Question: I'm working on a psd to html and I have an image like so:

So meaning I have a '<a href=""></a>' tag with Image. My problem now is how can I design the link in there? Do I need to have a '<br />' after the text or what?
'''
<ul id="steps-nav">
<li>
<img src="img/building-details.png" alt="Building Details"/>
<a href="#">STEP 1: ENTER YOUR BUILDING DETAILS</a>
</li>
<li>
<img src="img/electricity-details.png" alt="Electricity Details"/>
<a href="#">STEP 2: ENTER YOUR
ELECTRICITY DETAILS</a>
</li>
</ul>
'''
Here's my CSS:
'''
#steps-container{
background-color:#0a0806;
opacity: 0.7;
margin-top: 43px;
border-bottom: solid 10px #abd038;
}
#steps-container .steps{
width:960px;
margin:auto;
height:50px;
}
#steps-container .steps ul li{
float:left;
}
#steps-container .steps ul li a{
text-decoration: none;
color:#ffffff;
border:solid 1px;
}
#steps-container .steps ul li a:after{
content:"\A"; white-space:pre;
}
'''
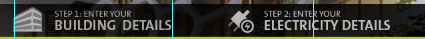
Answer: Problem 1: You want the image to be clickable with the link.
Solution: Wrap the 'a' anchor around the image and the text, not just the text.
Problem 2: You want the text to be on multiple lines next to it.
Solutions:
a. You could go in the general direction you were trying, directly attaching the image and putting text next to it.
b. You could set the image as a background with padding. The image itself would not be accessible via the alt attribute, but the label does provide that extra information.
<URL>
This will make the list items in the same line:
'''
#steps-nav li {
display: inline-block;
}
'''
Make the anchor fill up the box created by the list item and make space for the image:
'''
.some-step {
padding-left: 50px;
display:block;
width: 100%;
height: 100%;
}
'''
And we will add styling to the text being focused on, which is also brought to the new line:
'''
.step-focus {
font-weight: bold;
display: block;
}
'''